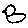
Label: bird